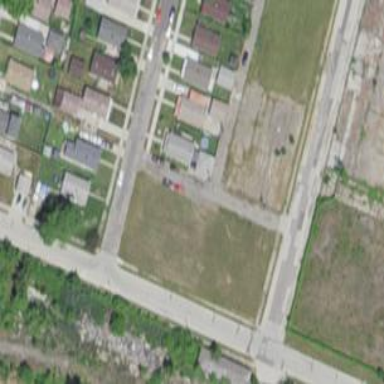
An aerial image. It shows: Alley classified as service road.